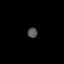
Tissue: lung
Cell type: Epithelial cells
Senescence score: 0.2351
Nuclear area (px): 101
Mean DAPI intensity: 82.347